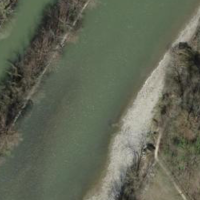
EUNIS habitat code: 15
Species observed at this site:
Ligdia adustata